Question: I am using this angularjs module for a table: <URL>
I am displaying my data like this:
'''
<table tr-ng-grid="" items="logs" page-items="100" class="table table-striped">
<thead>
<tr>
<th field-name="id" display-name="id" enable-filtering="false"></th>
<th field-name="user" display-name="User" enable-filtering="false"></th>
<th field-name="action" display-name="Action" enable-filtering="false"></th>
<th field-name="additional" display-name="Additional" enable-filtering="false"></th>
<th field-name="time" display-name="Time" enable-filtering="false"></th>
</tr>
</thead>
</table>
'''
The data is coming from an '$http' call and when I do a console.log() on that data, it is in the correct order. The dispay on the table was not though. You can see below what it looks like

I added an 'order-by' attribute to the 'table' element but it doesn't seem to have any effect:
'<table tr-ng-grid="" items="logs" order-by="time" page-items="100" class="table table-striped">'
If I click on the 'Time' column to sort, it then sorts it in the correct order. Sorting by 'id' doesn't work because it seems to do this:
1,
10,
11,
12,
...
18,
19,
20,
2,
21,
22
etc...
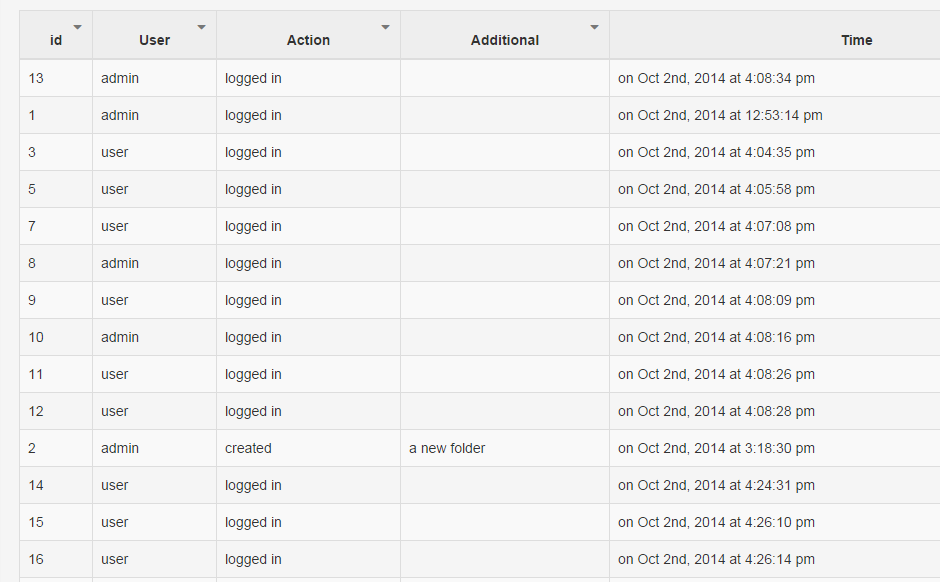
Answer: Your $http request returns json objects where all fields are strings. Since you feed it directly to your table, your ids are still strings and are ordered as such (1, 10, ...). You need to either preprocess the data and replace your string ids with numbers if you want to order them as numbers, or leverage the trNgGrid column options ; going by the module documentation, I would say a computed field implementing a stringToNumberFormat should do the trick :
'''
angular.module(...)
.filter("stringToNumber", function () {
return function (fieldValueUnused, item) {
return parseInt(item.id);
};
});
<th field-name="numberId" display-name="id" display-format="stringToNumber:gridItem">
'''